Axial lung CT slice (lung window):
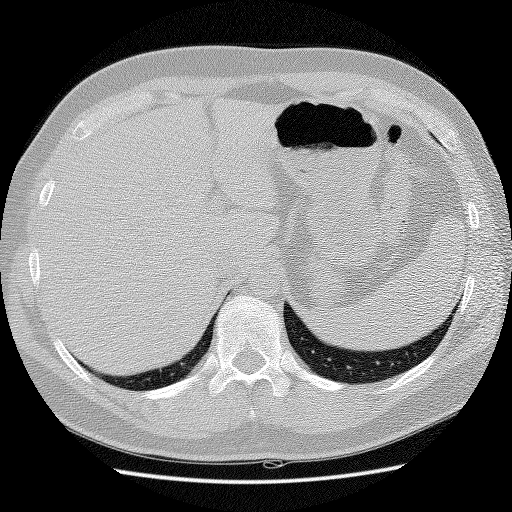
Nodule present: no